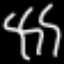
Label: squiggle